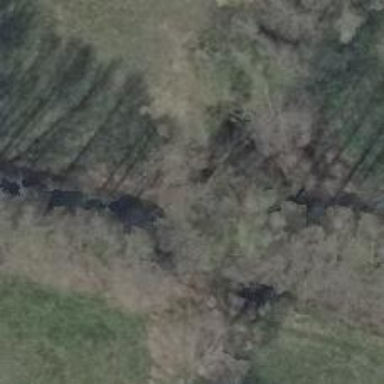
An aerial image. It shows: Row of trees in natural setting.